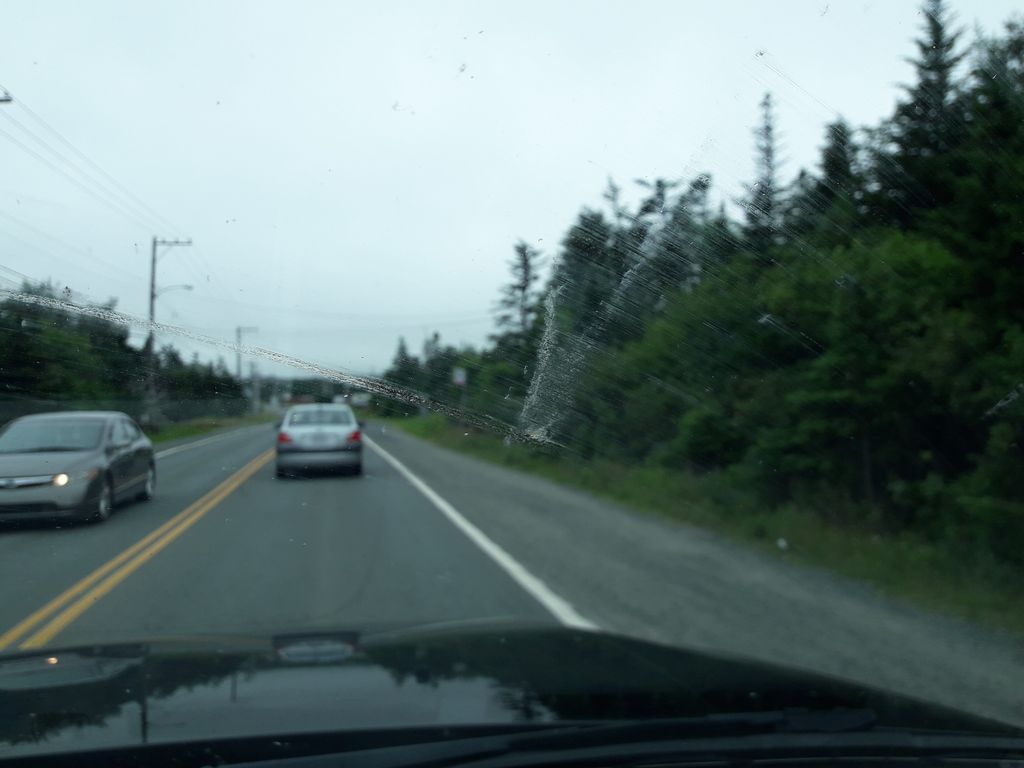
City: st_johns